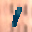
Label: 1